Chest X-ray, PA view. Patient: 57 years old, sex M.
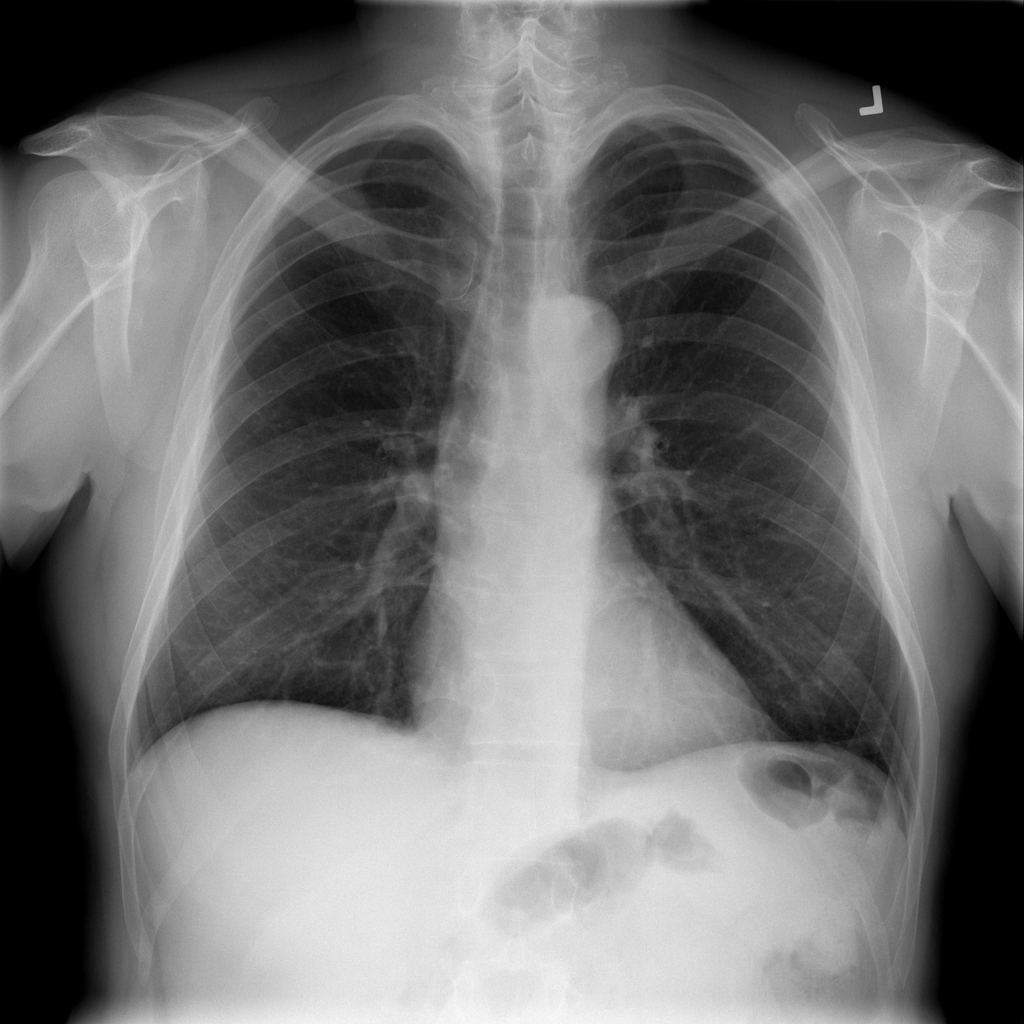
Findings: No Finding